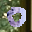
Label: 0